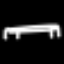
Label: bed